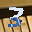
Label: 3